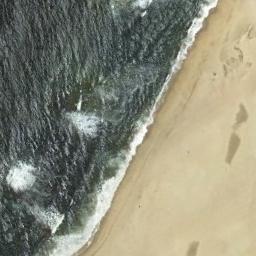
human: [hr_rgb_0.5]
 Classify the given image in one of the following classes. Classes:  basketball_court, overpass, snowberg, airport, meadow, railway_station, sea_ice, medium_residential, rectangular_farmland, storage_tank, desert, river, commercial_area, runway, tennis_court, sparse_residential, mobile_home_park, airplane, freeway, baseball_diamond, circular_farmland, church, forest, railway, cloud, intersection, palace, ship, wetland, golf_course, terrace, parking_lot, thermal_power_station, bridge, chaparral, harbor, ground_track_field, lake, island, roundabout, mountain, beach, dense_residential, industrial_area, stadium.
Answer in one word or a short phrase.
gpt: beach